Interaction volume radius: 10 \u00c5
Interaction volume height: 30 \u00c5
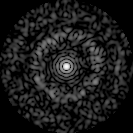
Disorder parameter: 0.8375